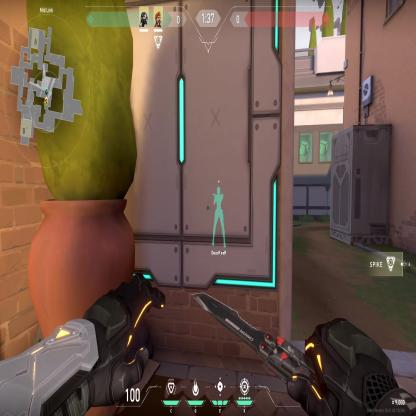
Label: teammate